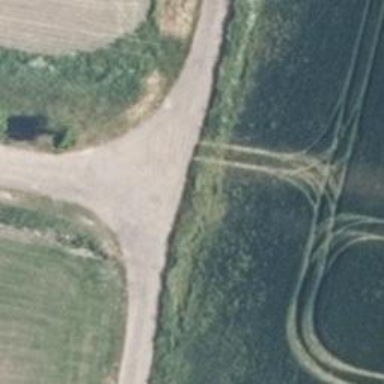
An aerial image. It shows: Well-maintained track road of grade 1.